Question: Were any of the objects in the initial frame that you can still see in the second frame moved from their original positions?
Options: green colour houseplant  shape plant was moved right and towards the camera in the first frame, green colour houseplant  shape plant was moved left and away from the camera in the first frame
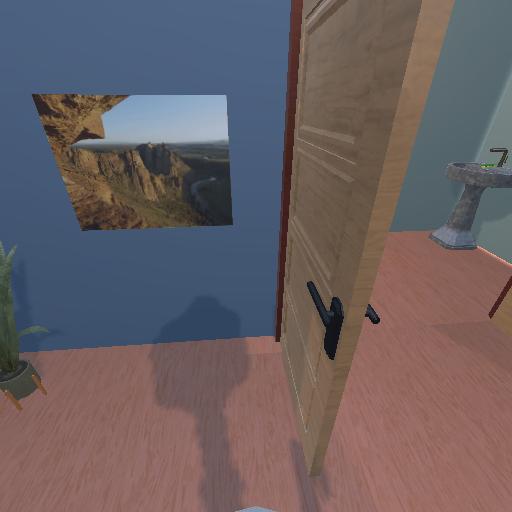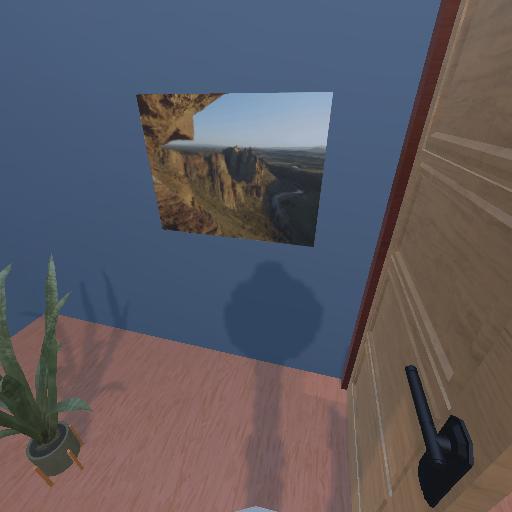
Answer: green colour houseplant  shape plant was moved right and towards the camera in the first frame